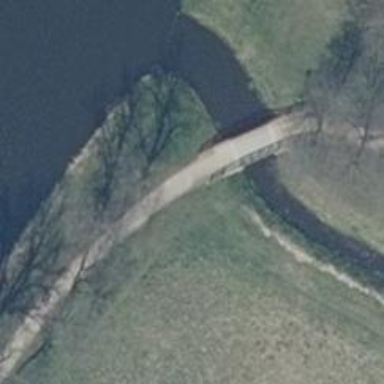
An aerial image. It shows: Path on bridge with compacted surface.